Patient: sex F, age 62
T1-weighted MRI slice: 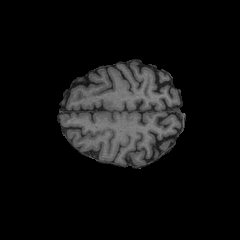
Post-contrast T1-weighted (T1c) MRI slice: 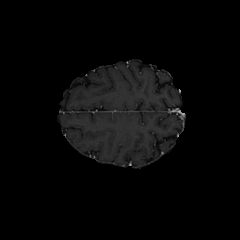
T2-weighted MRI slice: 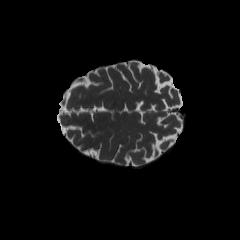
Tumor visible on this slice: no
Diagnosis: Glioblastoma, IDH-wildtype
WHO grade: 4